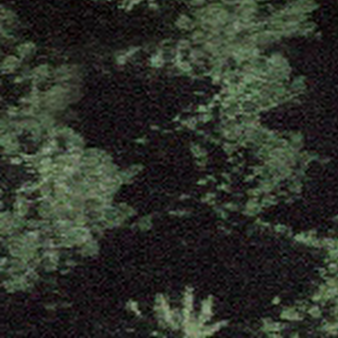
Label: other